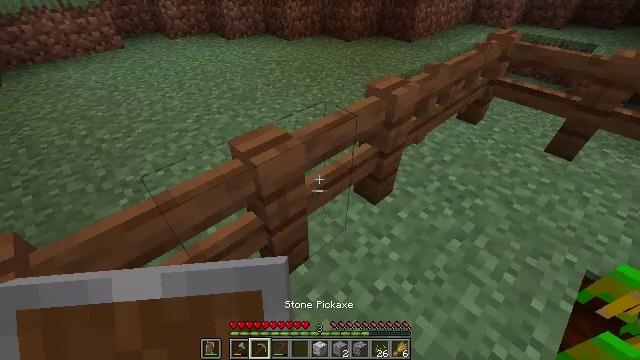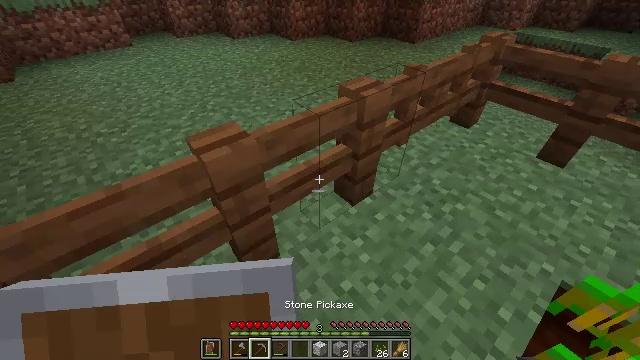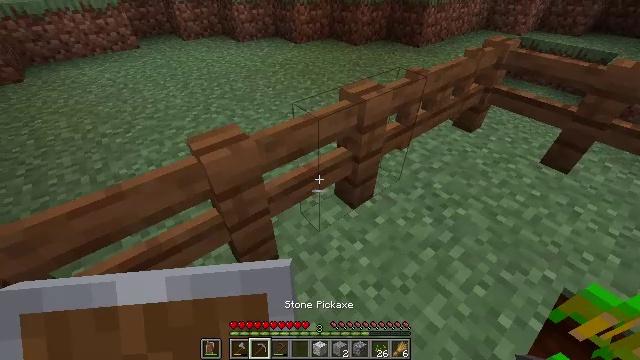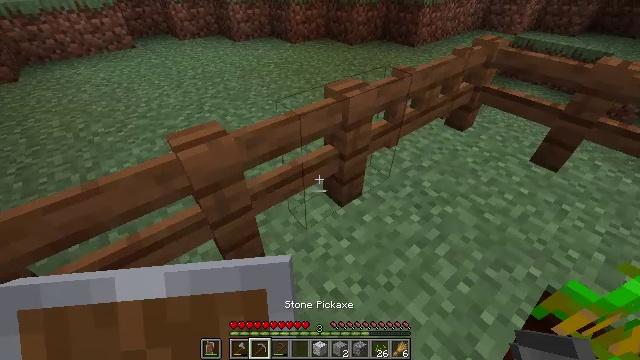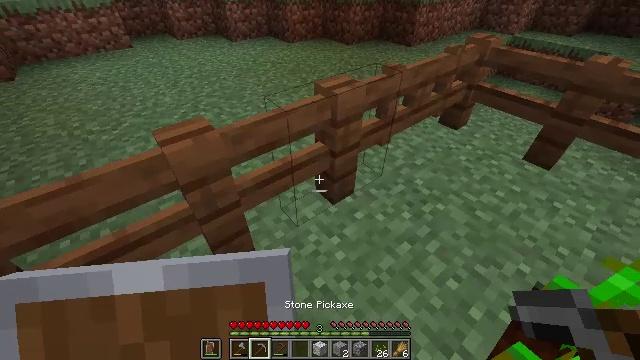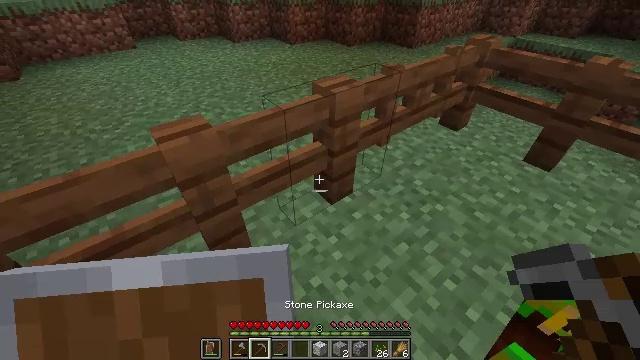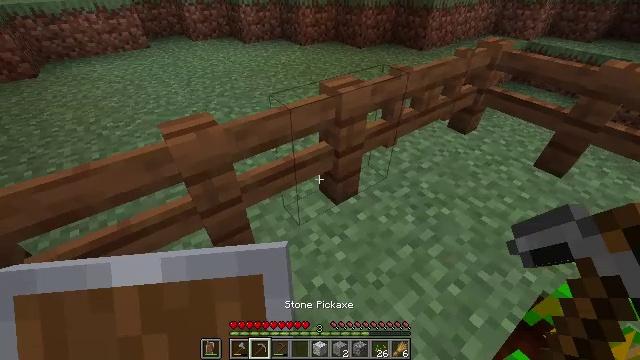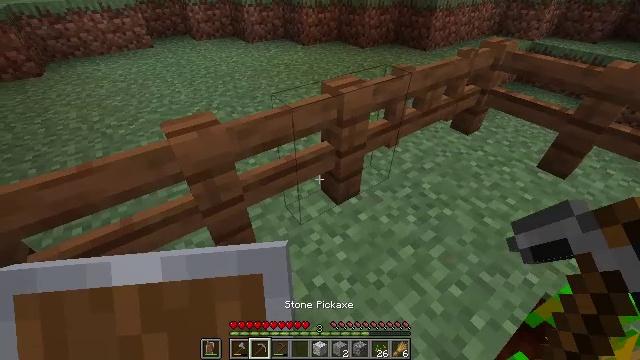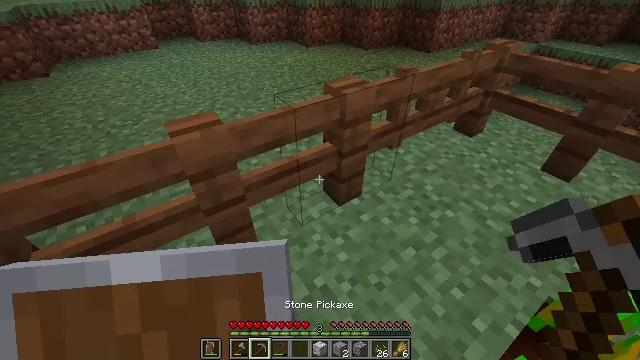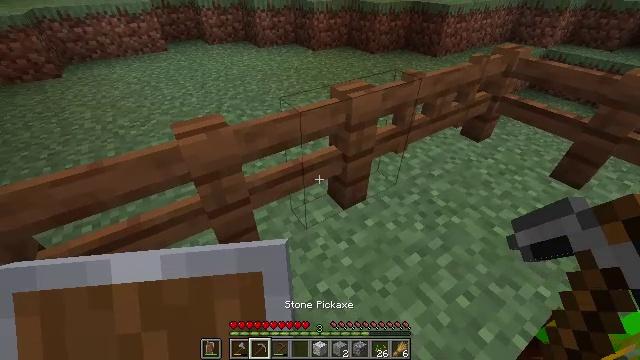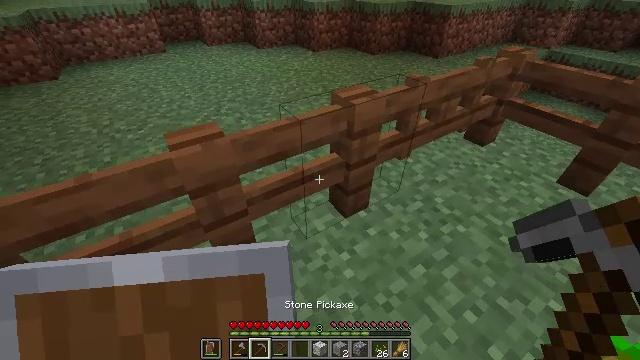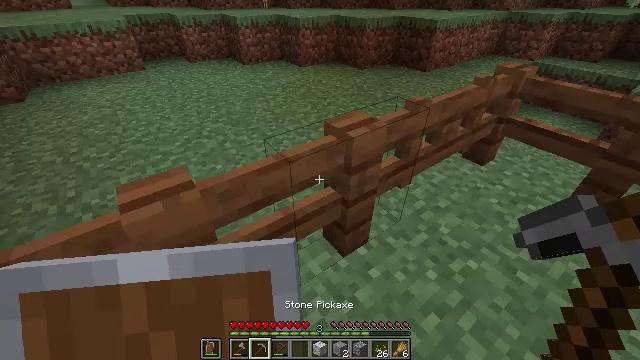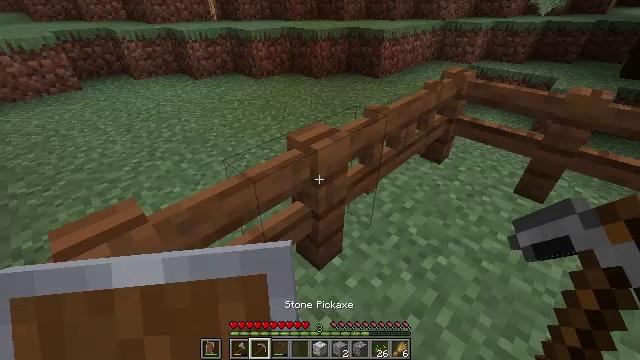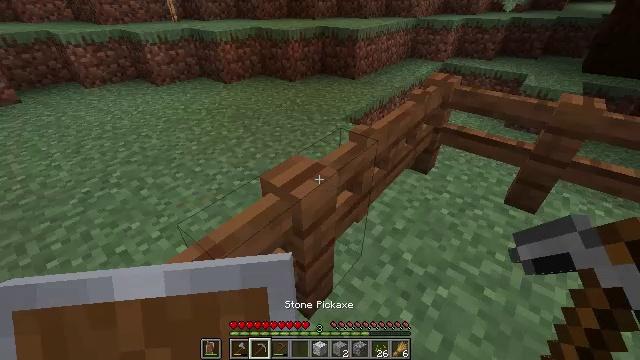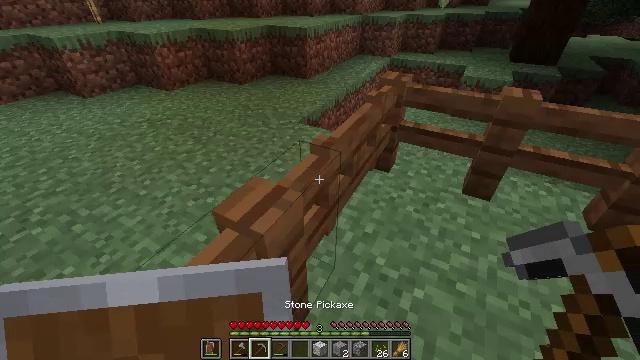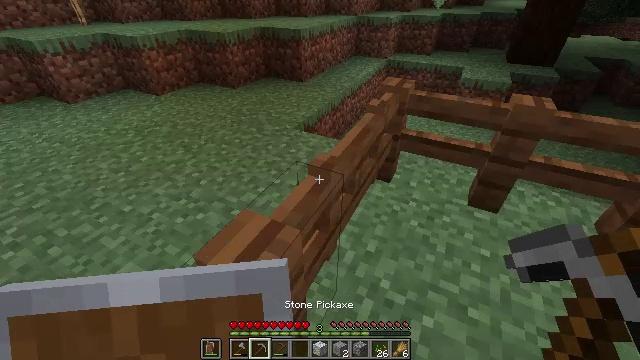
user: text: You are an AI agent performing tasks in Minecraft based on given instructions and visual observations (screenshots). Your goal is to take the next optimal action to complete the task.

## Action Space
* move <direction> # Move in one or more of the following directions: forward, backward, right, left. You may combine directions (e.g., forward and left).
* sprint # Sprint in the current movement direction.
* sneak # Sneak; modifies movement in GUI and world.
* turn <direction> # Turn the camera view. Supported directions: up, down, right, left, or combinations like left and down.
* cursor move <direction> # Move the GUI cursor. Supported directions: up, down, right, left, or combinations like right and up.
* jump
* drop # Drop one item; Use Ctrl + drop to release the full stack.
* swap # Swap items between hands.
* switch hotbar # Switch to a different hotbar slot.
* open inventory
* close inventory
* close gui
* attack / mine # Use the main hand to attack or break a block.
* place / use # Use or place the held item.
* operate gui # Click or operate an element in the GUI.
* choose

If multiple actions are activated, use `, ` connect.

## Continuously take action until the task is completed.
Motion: motion action
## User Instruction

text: Gather materials from the sweet berry bush.
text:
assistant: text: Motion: move right, turn left
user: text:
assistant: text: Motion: turn left
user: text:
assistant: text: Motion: no_op
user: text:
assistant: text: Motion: no_op
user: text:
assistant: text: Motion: no_op
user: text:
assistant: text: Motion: turn left
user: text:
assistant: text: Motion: no_op
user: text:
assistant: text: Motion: no_op
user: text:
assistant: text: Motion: move forward, turn left
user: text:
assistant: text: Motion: move forward
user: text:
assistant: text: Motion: move forward, turn right and up
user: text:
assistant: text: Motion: move forward, turn right and up
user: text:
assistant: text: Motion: move forward, turn right
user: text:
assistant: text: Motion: move forward, turn right
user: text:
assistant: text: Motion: turn right
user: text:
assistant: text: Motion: no_op
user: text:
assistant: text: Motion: no_op
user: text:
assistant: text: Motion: no_op
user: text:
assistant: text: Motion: no_op
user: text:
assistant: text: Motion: no_op
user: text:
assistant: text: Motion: no_op
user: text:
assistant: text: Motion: use / place
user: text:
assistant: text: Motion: use / place
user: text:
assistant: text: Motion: use / place
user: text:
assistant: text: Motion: move forward
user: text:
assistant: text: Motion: move forward and move right
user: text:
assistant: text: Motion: move forward and move right
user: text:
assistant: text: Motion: move forward and move right, turn left and down
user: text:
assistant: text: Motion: turn left and down
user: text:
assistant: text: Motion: turn left